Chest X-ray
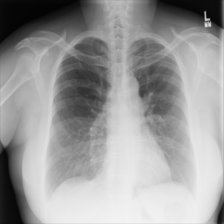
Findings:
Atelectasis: negative
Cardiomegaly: negative
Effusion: negative
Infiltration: negative
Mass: negative
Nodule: negative
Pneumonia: negative
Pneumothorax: negative
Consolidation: negative
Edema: negative
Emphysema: negative
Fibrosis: negative
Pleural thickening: negative
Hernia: negative